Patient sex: F
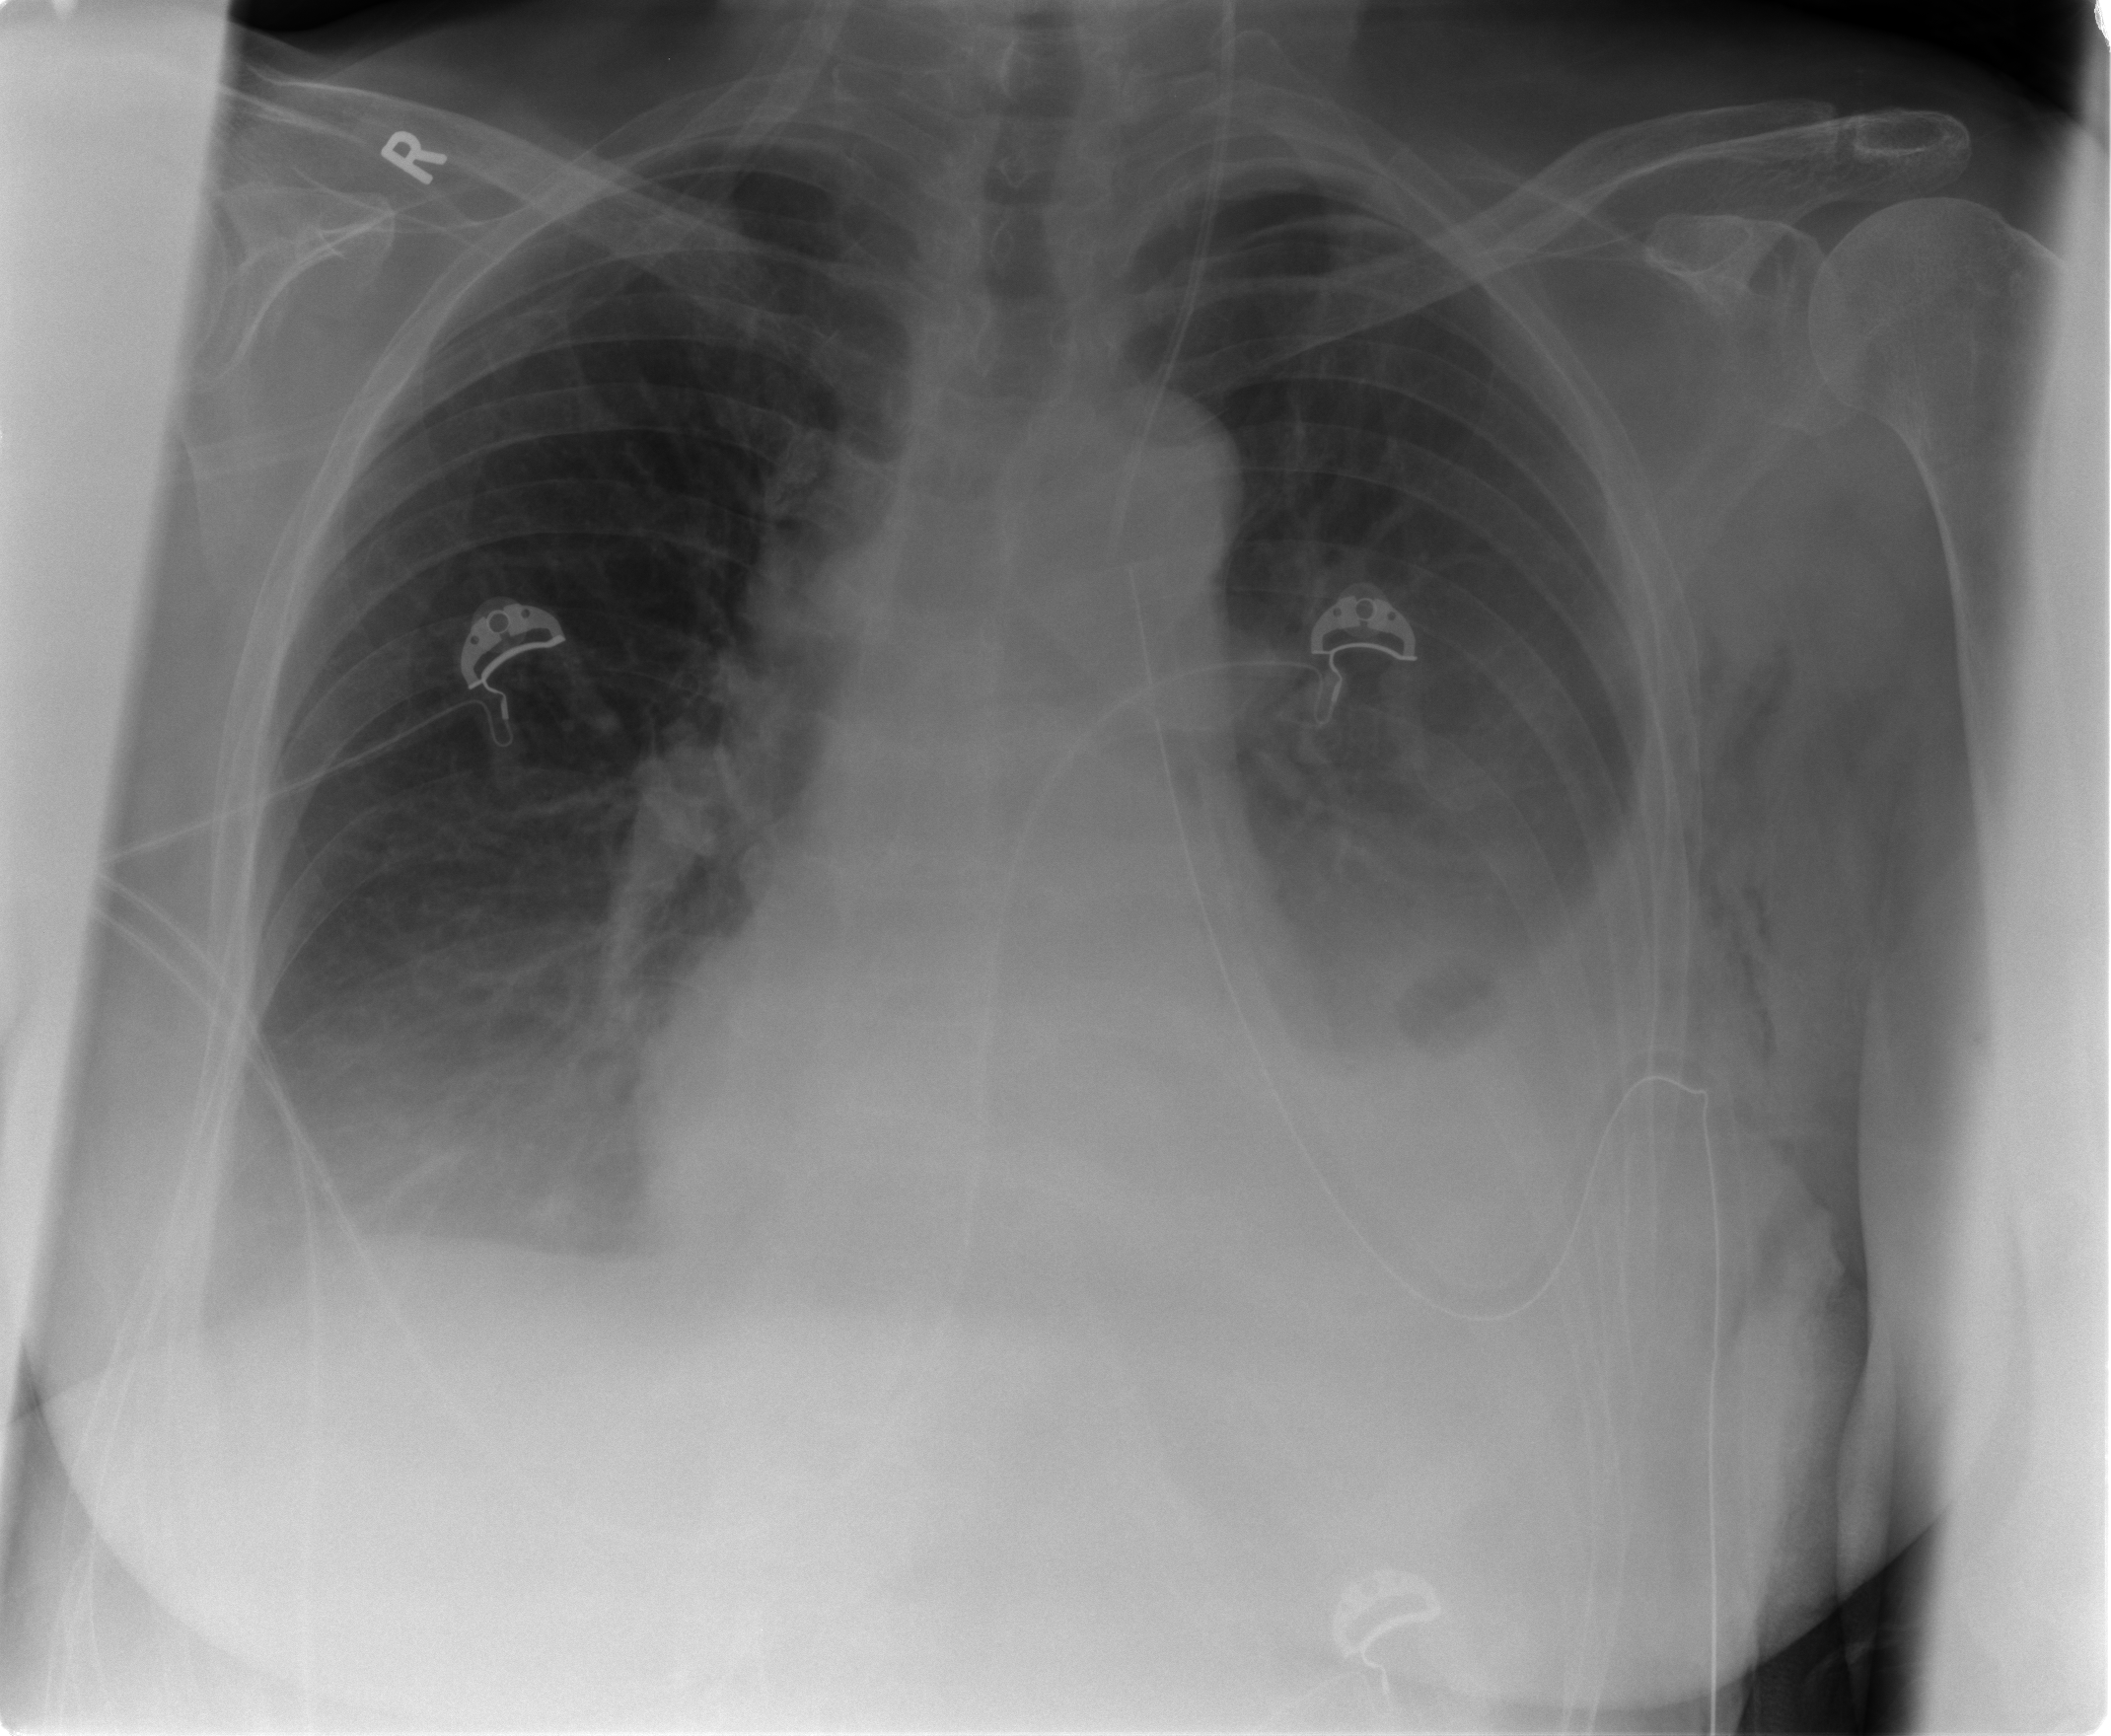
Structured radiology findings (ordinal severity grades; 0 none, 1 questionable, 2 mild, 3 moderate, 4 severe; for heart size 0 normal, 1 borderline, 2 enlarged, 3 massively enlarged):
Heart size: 0
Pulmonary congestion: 0
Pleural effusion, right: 1
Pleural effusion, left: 2
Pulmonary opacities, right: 0
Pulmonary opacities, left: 0
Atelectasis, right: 1
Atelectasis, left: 2